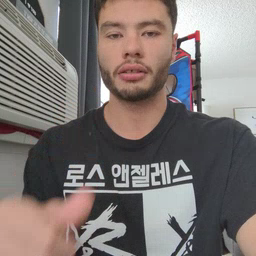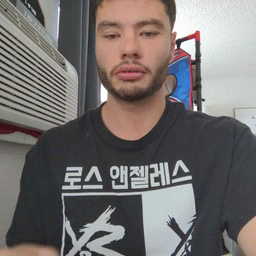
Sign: not